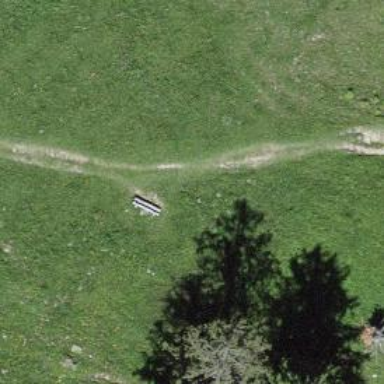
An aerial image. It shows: Bench.